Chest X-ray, PA view. Patient: 49 years old, sex F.
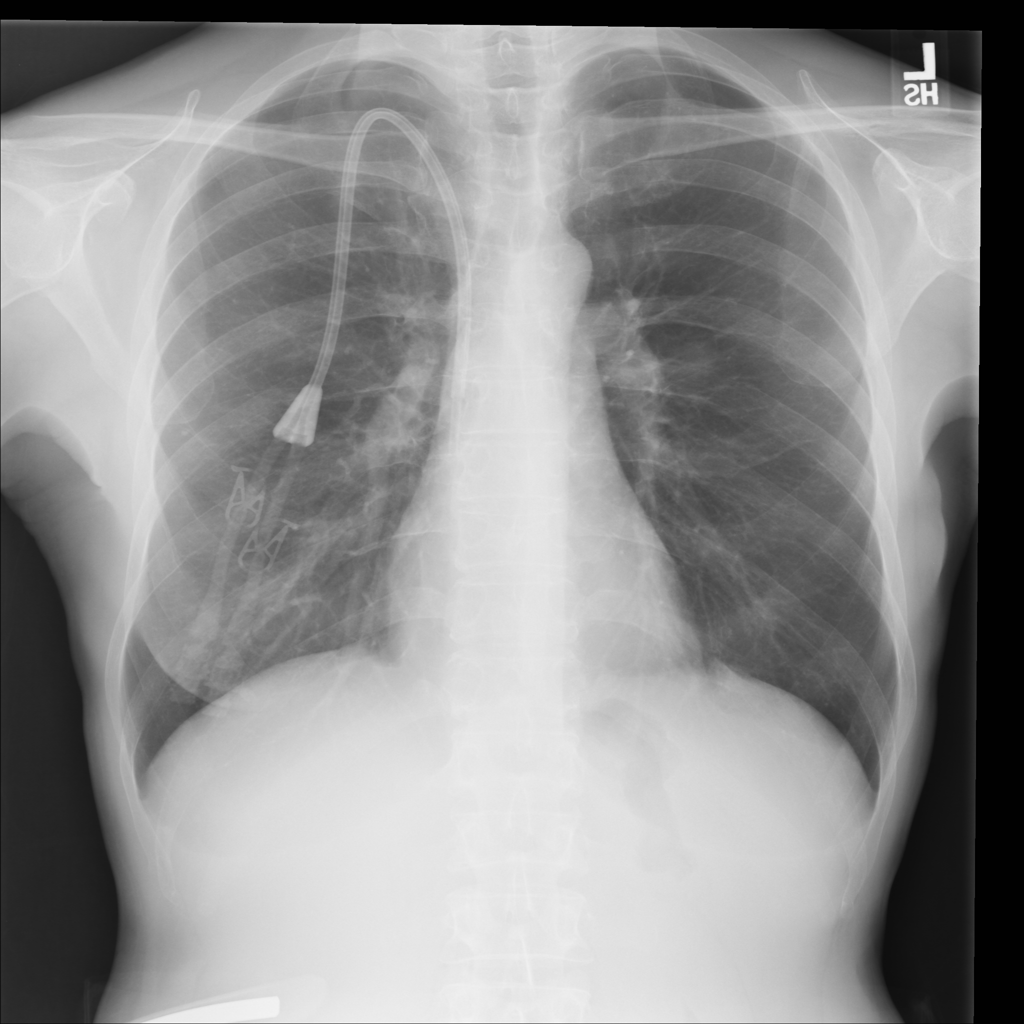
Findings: No Finding